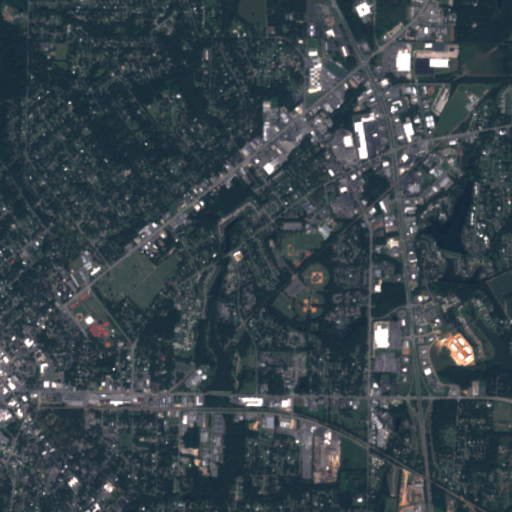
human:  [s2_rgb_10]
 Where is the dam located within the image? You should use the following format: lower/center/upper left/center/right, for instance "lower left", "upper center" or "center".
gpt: The dam is located in the lower right of the image.
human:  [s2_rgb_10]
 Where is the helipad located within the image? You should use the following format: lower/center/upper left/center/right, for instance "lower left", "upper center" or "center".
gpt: The helipad is located in the center of the image.
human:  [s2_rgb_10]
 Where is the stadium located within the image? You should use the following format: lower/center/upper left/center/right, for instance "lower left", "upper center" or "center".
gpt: The stadium is located in the upper right of the image.
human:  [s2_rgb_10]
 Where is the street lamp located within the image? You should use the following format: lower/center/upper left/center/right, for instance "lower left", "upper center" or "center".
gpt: The street lamp is located in the lower left of the image.
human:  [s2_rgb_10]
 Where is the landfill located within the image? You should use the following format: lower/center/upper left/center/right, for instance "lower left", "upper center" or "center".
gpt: There is no landfill in the image.